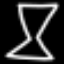
Label: hourglass